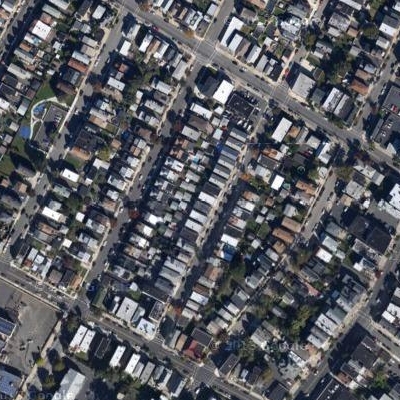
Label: fResident